Question: I am using a UICollectionView with core data and NSFetchedResultsController.
When a cell is selected I want to move it into a different section at the top of the collection view. The problem is that the section might not have been added yet. I basically need to add a new section when a cell is selected before I move the cell into the new section.
See below -

Is this possible?
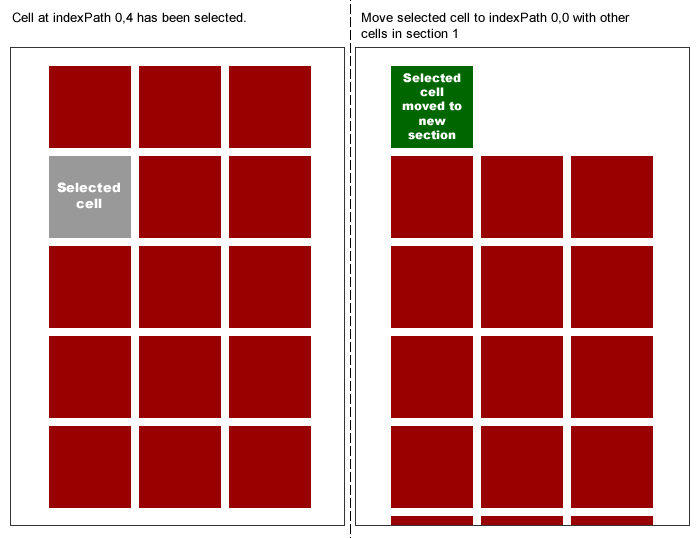
Answer: It looks as if you are going about this in the wrong way. If I were you I would try to delete the object and then reinsert it with the correct section key.
So, if your NSManagedObject has a section-key of 1 you will need to store the objects values locally whilst you delete the object. Then you can create a new record with the stored values and update the section-key to 0.
This should remove the old cell and insert a new one in a new section.
See below -
'''
- (void)collectionView:(UICollectionView *)collectionView didSelectItemAtIndexPath:(NSIndexPath *)indexPath
{
NSManagedObject *obj = [_fetchedResultsController objectAtIndexPath:indexPath];
NSString *name = obj.name;
[self.managedObjectContext deleteObject:task];
NSError *error = nil;
[self.managedObjectContext save:&error];
NSManagedObject *newObj = [NSEntityDescription insertNewObjectForEntityForName:@"entityName" inManagedObjectContext:self.managedObjectContext];
[newObj setValue:name forKey:@"name"];
[self.managedObjectContext newObj];
error = nil;
[self.managedObjectContext save:&error];
}
'''